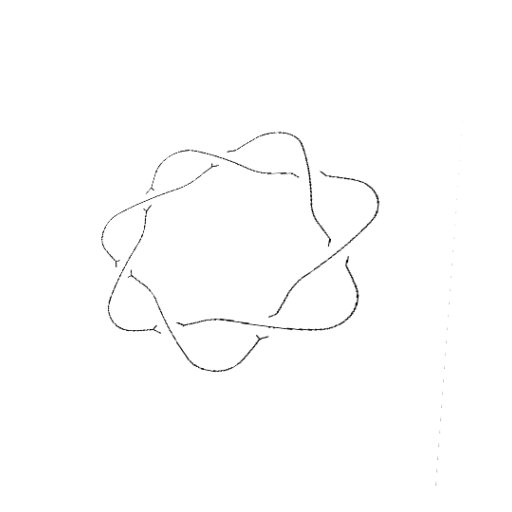
Crossing number: 7